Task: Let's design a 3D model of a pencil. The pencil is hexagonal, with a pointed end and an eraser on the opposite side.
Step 172:
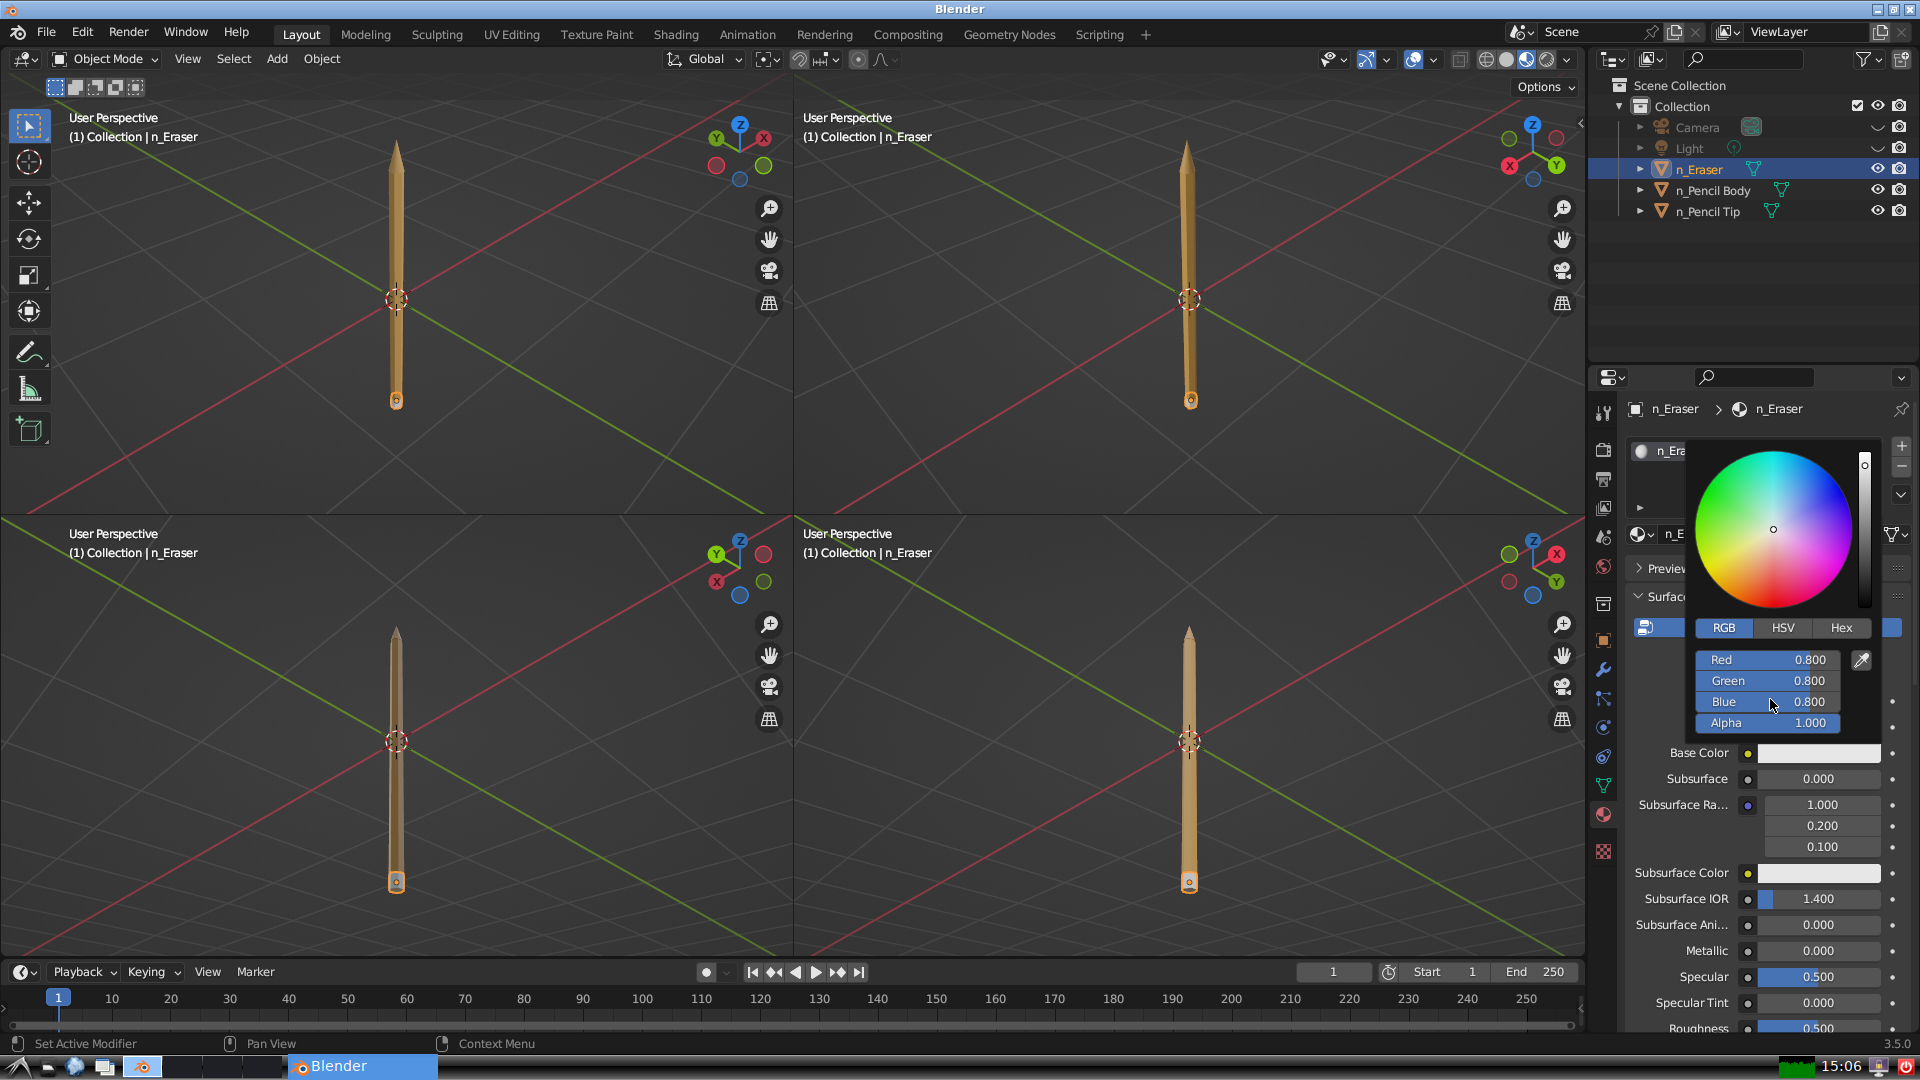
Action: click: no